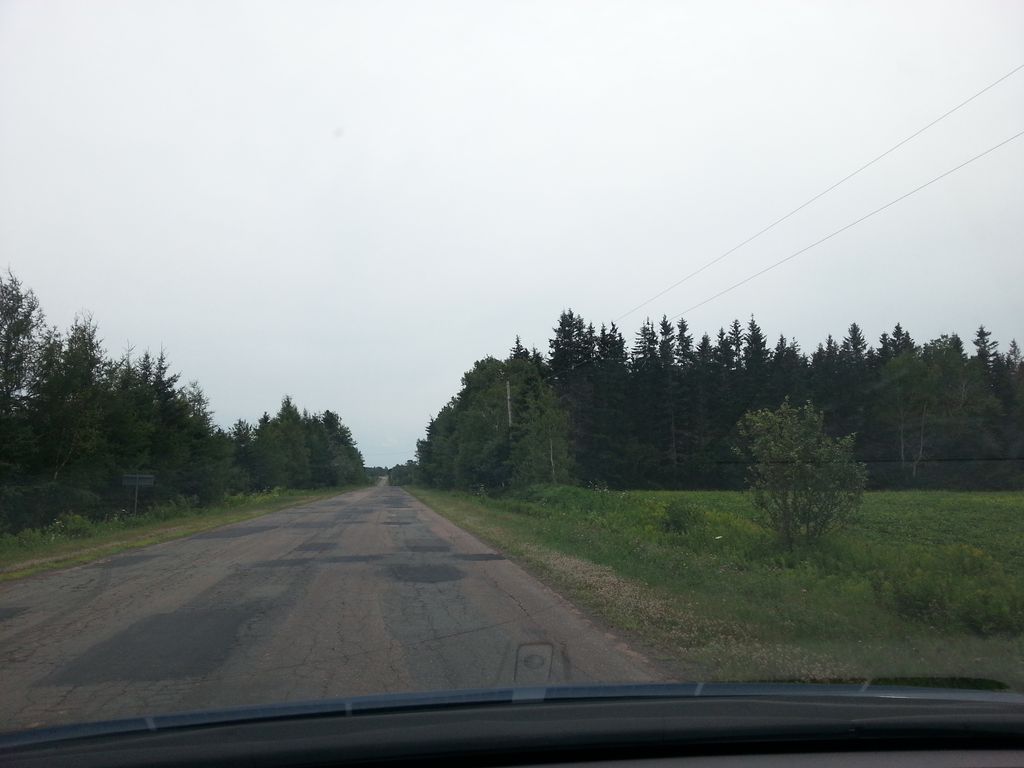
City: charlottetown